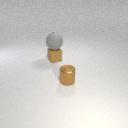
small brown rubber cube behind small brown metal cylinder